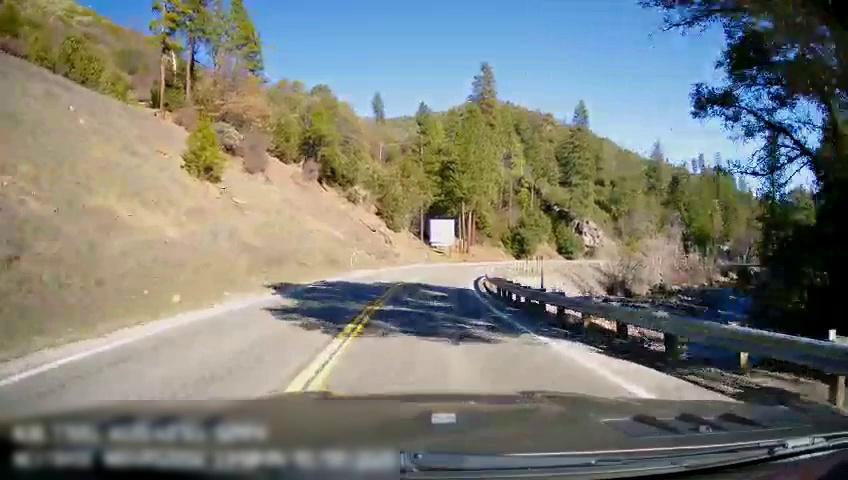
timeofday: Day
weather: Sunny
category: Drivable Space
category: Drivable Space
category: Lanes | Opposite Lane
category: Lanes | Current Lane
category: Lanes | Opposite Lane
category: Lanes | Current Lane